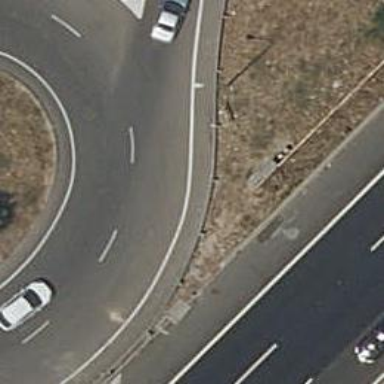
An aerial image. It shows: Tertiary road with asphalt surface leading to roundabout.